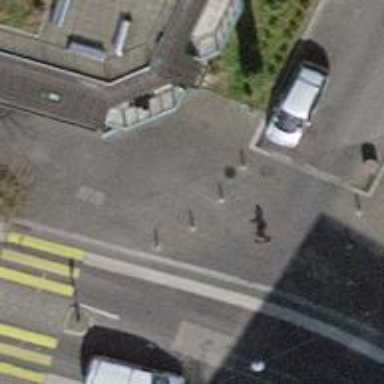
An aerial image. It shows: Bollard.